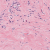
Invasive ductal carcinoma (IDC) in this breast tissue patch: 0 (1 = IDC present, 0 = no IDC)